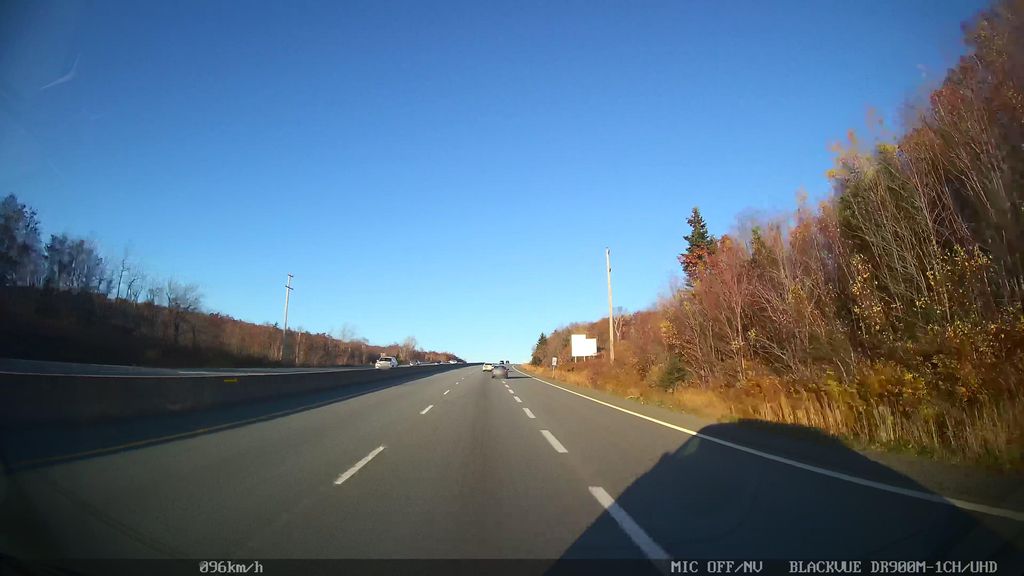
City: halifax